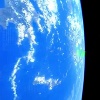
Label: water